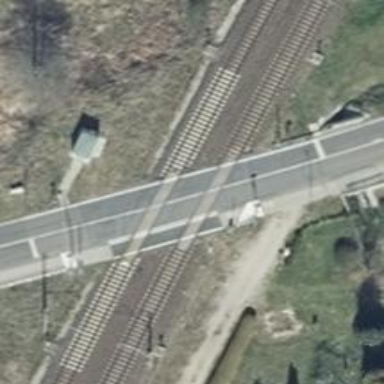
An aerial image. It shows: Railway level crossing.